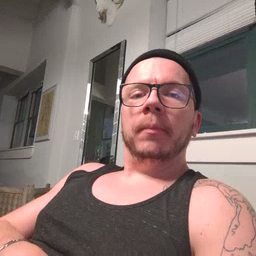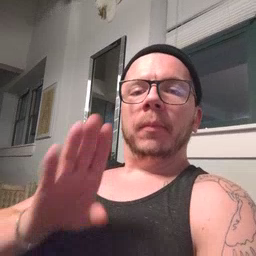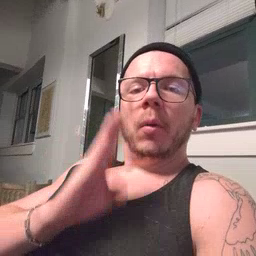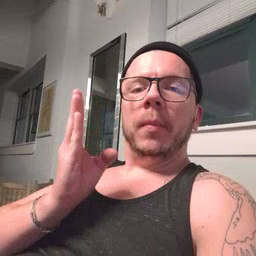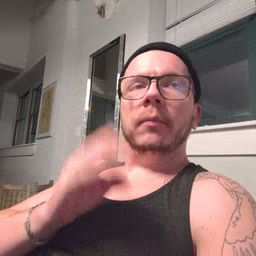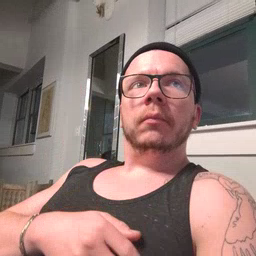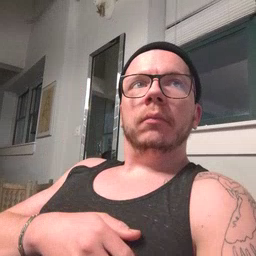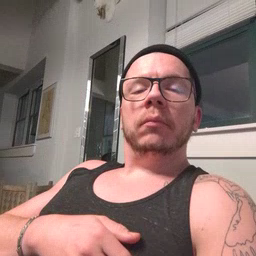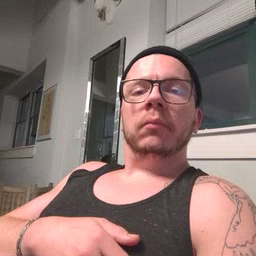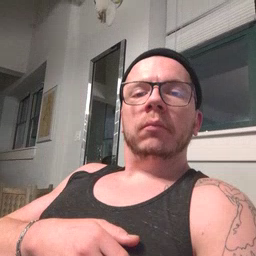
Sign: open